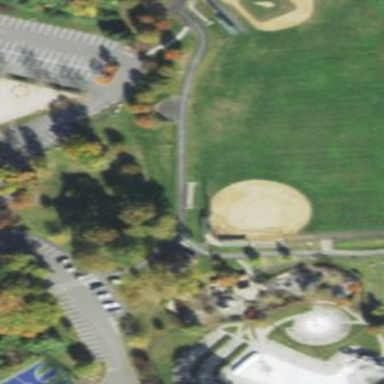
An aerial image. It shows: Baseball pitch for leisure land.